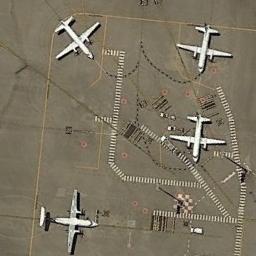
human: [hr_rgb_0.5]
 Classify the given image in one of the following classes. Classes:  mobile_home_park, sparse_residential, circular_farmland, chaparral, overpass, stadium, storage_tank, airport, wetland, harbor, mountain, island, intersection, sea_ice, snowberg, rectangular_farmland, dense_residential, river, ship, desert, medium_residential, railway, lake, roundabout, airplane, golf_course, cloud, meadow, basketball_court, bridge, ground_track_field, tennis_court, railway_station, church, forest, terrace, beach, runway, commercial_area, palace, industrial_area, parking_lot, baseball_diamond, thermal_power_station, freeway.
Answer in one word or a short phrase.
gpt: airplane